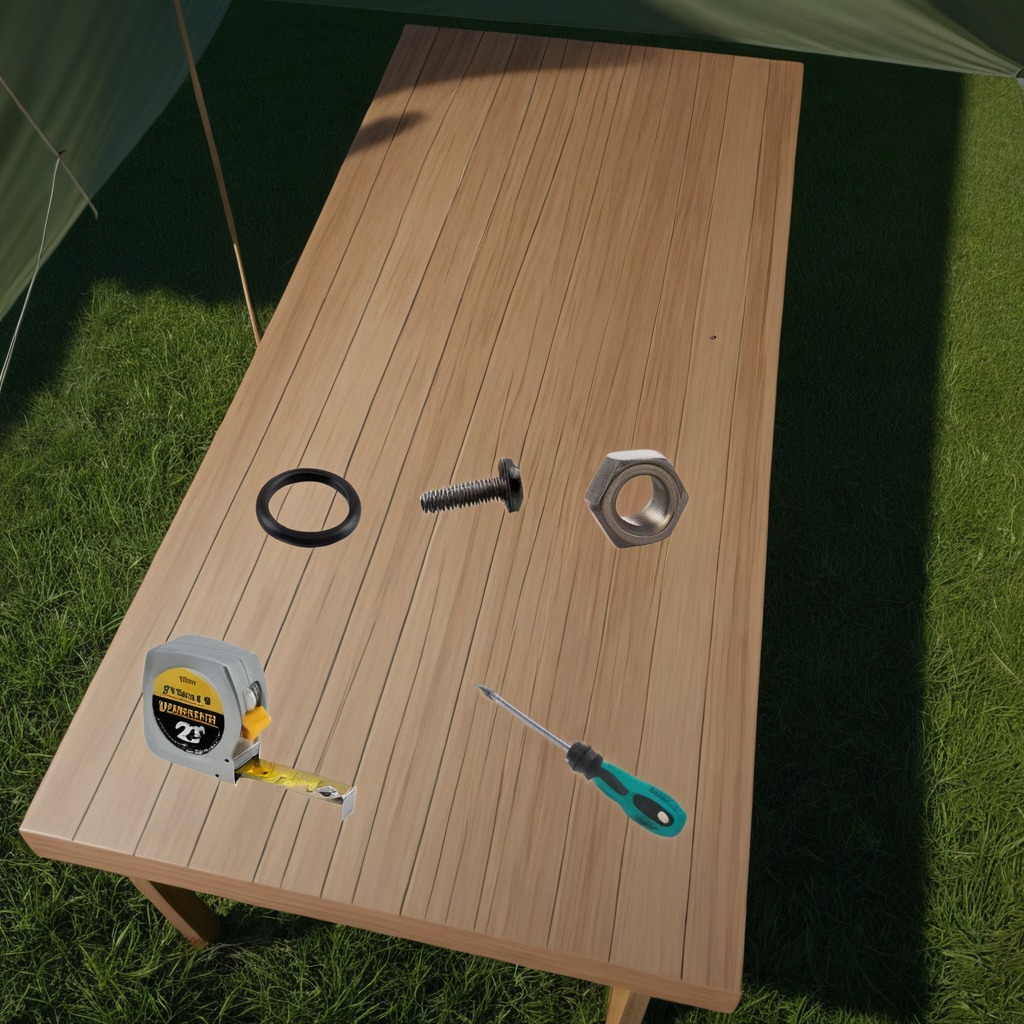
A rubber Oring, a measuring tape, a metal machine screw, a screwdriver, and a metal nut are lying on the wooden table.